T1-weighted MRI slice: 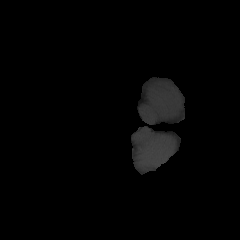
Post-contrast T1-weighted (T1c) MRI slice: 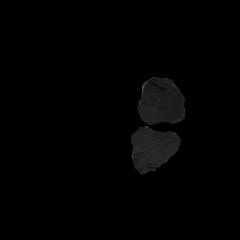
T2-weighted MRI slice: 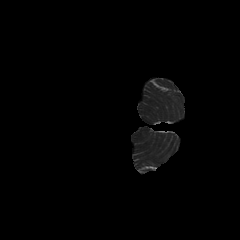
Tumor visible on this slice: no